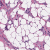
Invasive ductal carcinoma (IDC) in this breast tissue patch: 0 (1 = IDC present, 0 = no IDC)